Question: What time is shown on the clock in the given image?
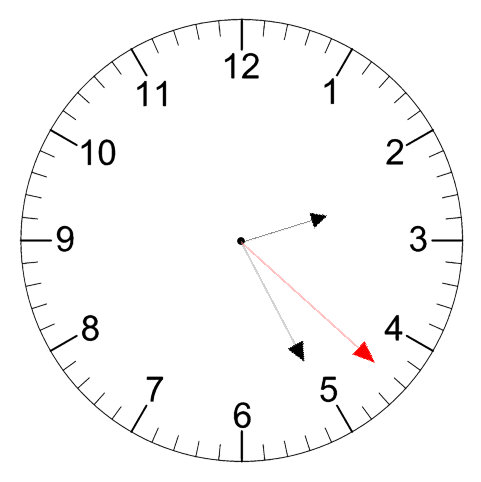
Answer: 02:25:22